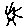
Label: sun